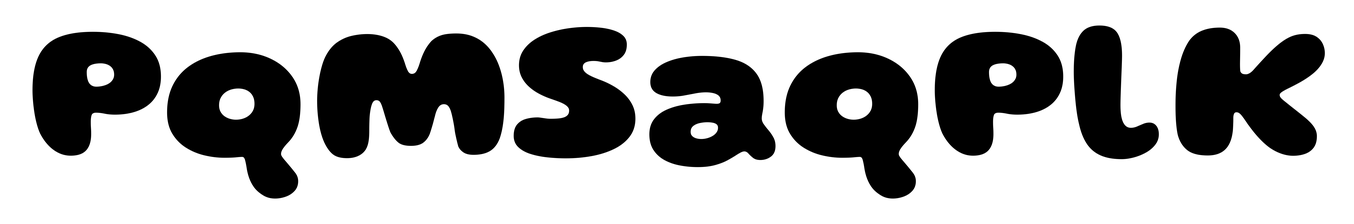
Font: Gluten_ExtraBold